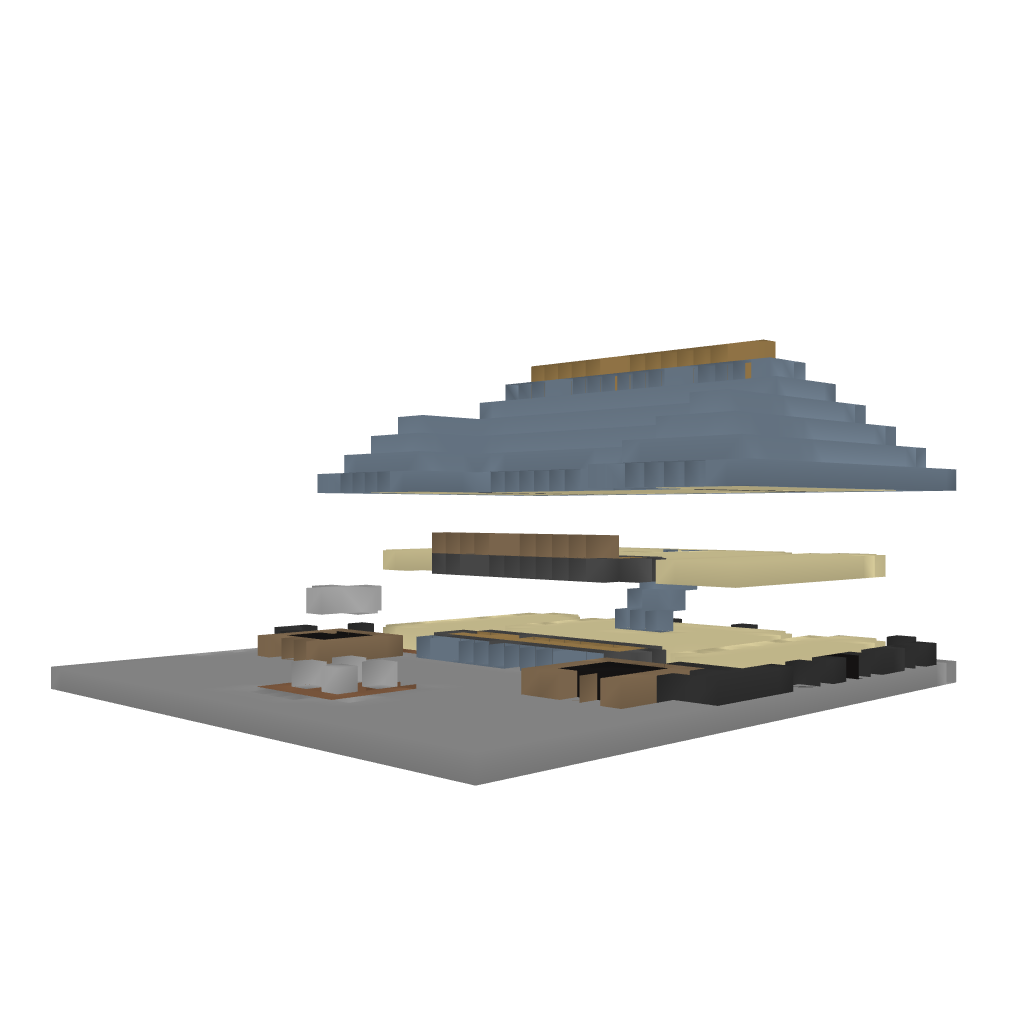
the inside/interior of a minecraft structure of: Wooden Mansion